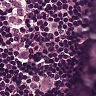
Metastatic tissue present: yes